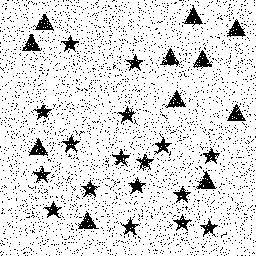
Squares: 0
Triangles: 11
Stars: 17
Total shapes: 28